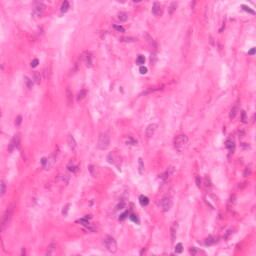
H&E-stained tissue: Colon